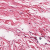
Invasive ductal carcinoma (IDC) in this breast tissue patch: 0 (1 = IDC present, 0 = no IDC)